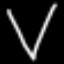
Label: diamond